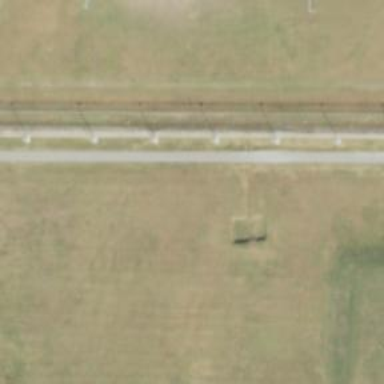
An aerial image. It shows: Image showing helipad at airport.